Aerial crown-view tile of a tropical tree (Barro Colorado Island, Panama), acquired 20241014:
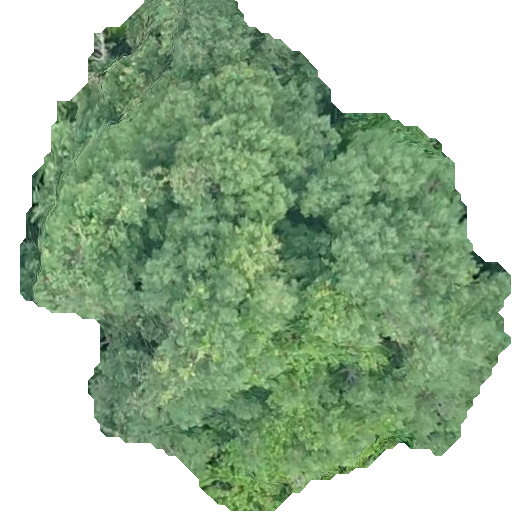
Species: Calophyllum longifolium
GBIF accepted scientific name: Calophyllum longifolium
Crown area: 262.481 m²